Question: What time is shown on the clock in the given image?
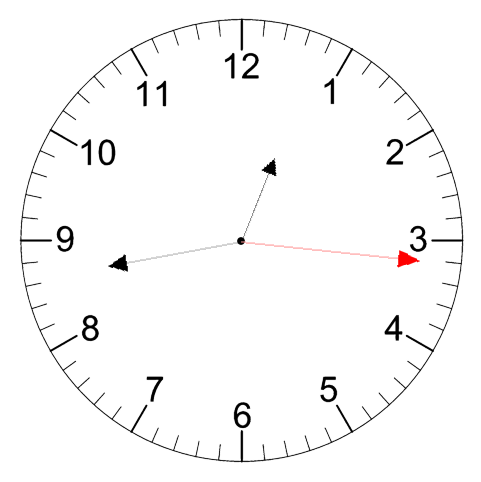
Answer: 12:43:16